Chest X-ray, AP view. Patient: 62 years old, sex F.
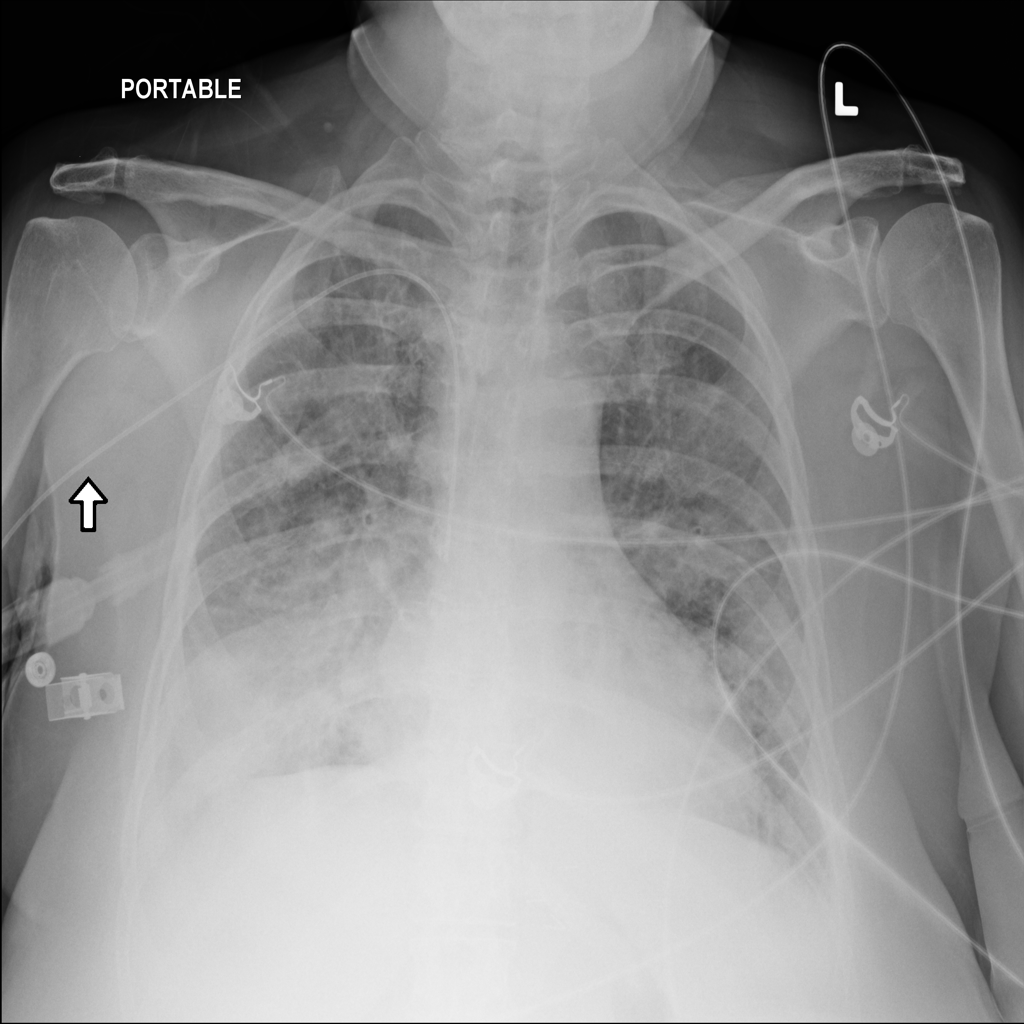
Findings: Infiltration